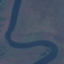
Label: River